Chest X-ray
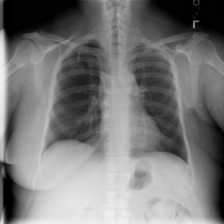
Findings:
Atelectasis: negative
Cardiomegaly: negative
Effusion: negative
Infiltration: positive
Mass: negative
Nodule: negative
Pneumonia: negative
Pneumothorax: negative
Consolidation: negative
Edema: negative
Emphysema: negative
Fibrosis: negative
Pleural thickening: negative
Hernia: negative